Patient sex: M
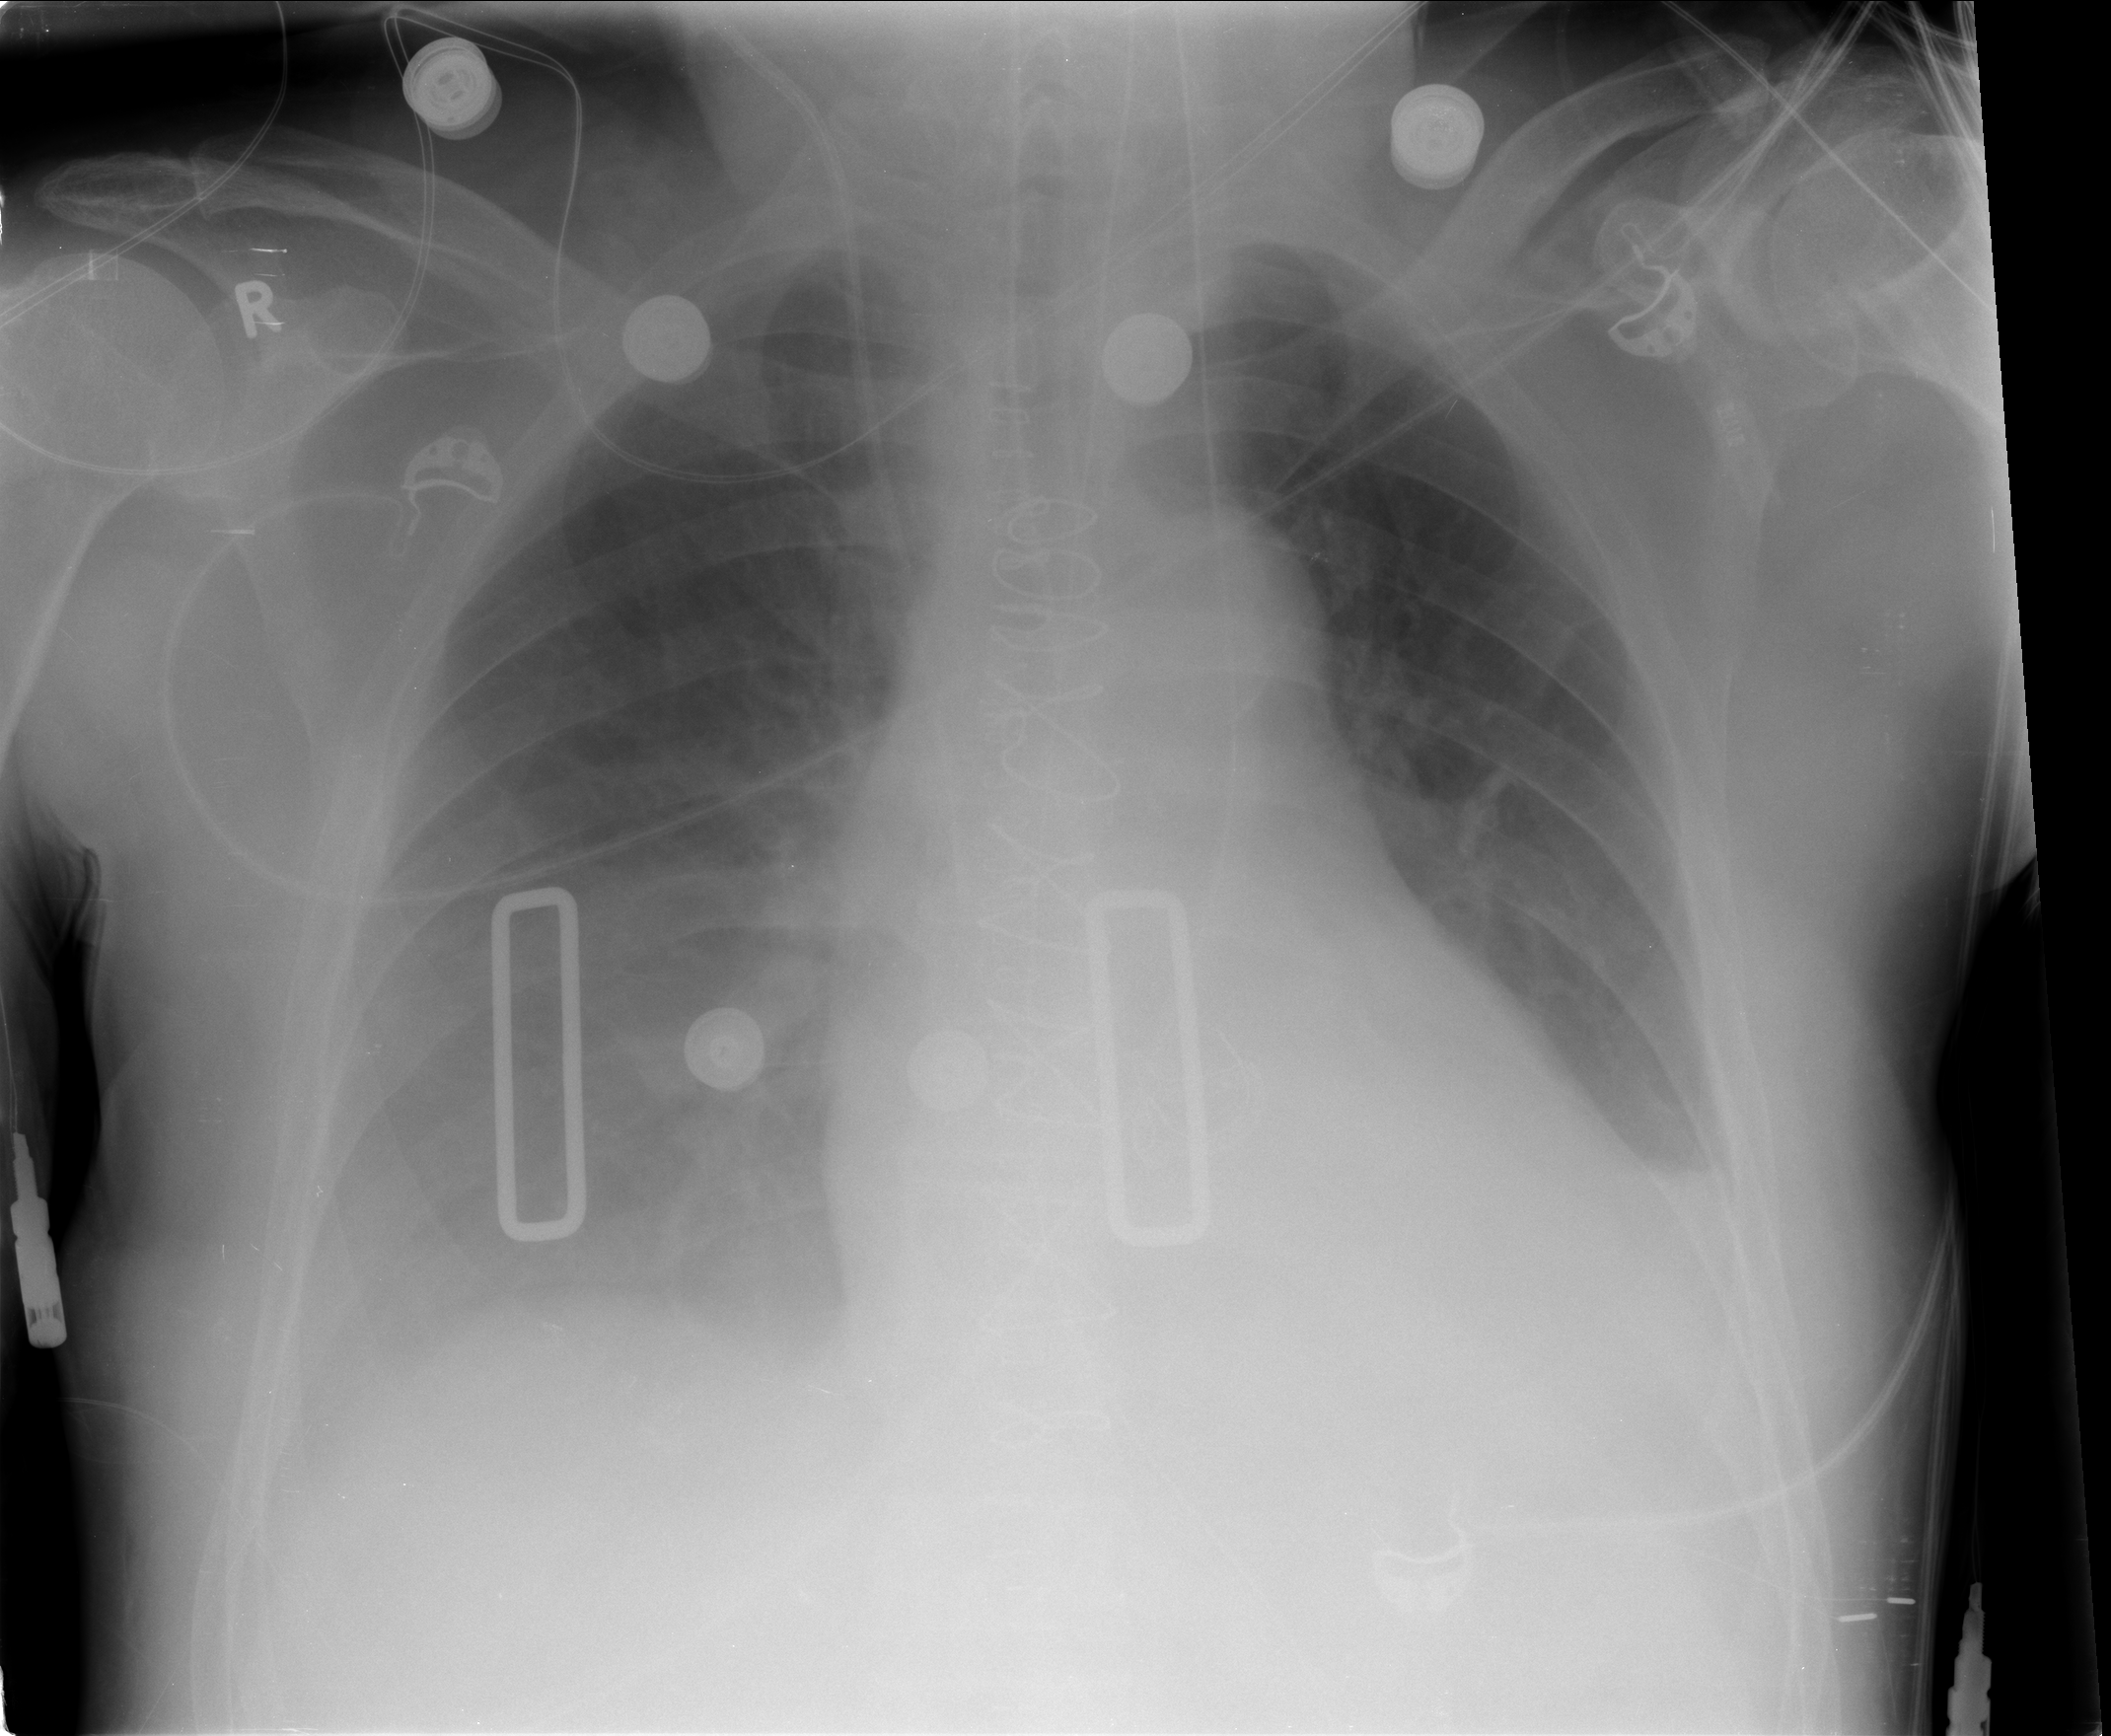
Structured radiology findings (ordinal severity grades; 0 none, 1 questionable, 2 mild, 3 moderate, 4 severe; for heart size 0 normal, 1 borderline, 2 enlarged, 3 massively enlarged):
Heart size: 0
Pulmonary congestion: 2
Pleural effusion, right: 3
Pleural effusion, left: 2
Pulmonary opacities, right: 1
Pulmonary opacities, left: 1
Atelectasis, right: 2
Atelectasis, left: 2